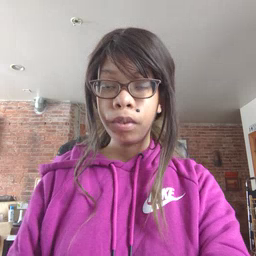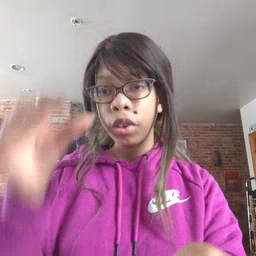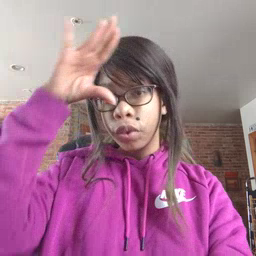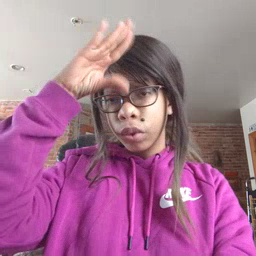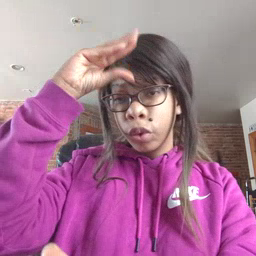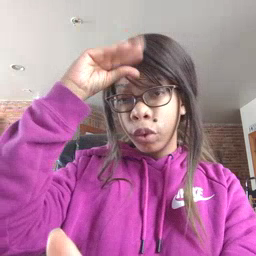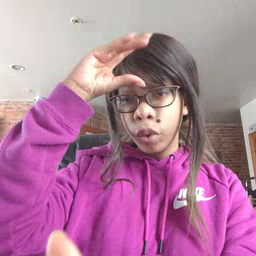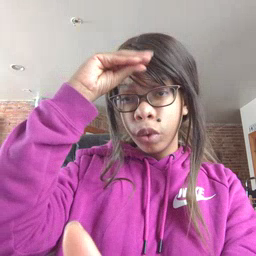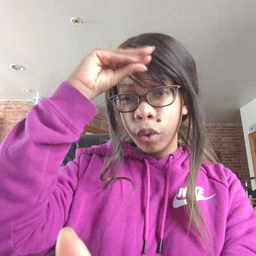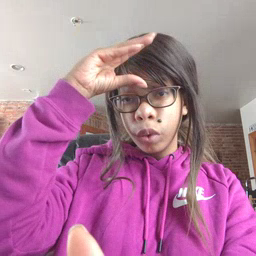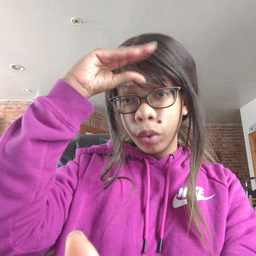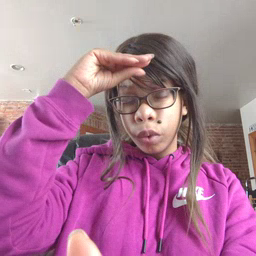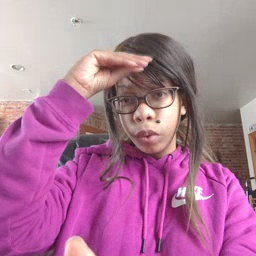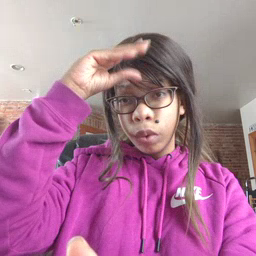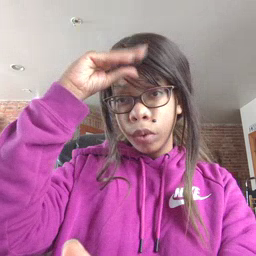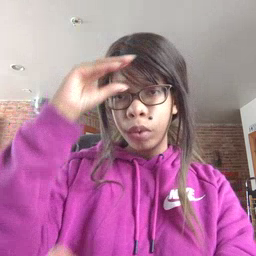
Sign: boy